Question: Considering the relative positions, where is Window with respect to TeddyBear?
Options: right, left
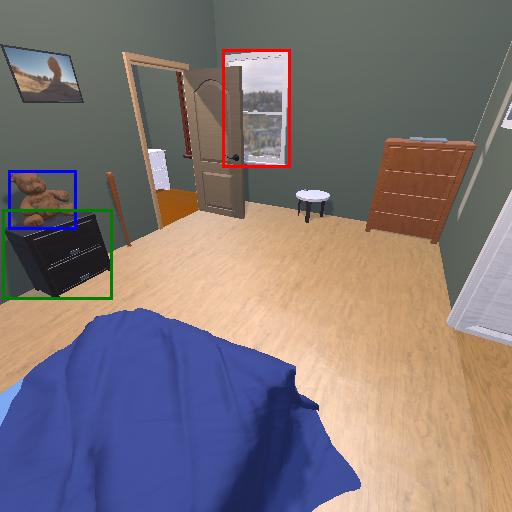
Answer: right